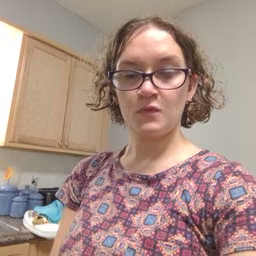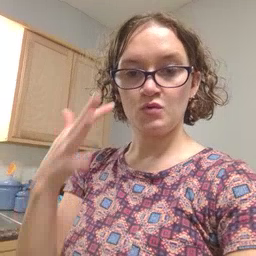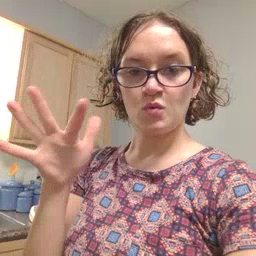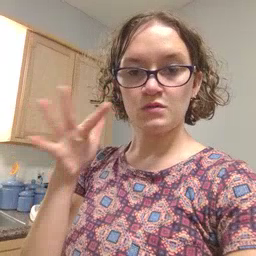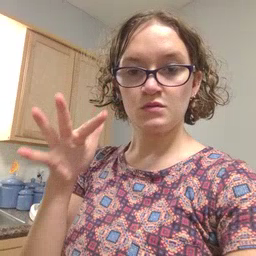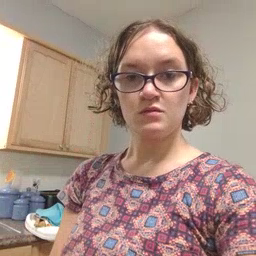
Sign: noisy